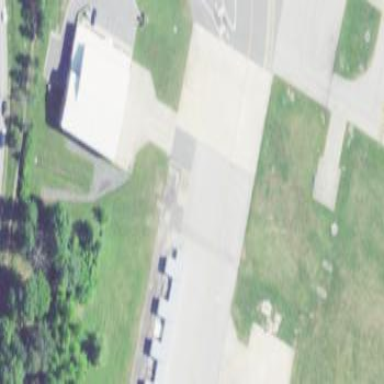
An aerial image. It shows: Apron at the airport.